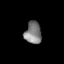
Tissue: prostate
Cell type: T cells
Senescence score: 0.699
Nuclear area (px): 357
Mean DAPI intensity: 129.487